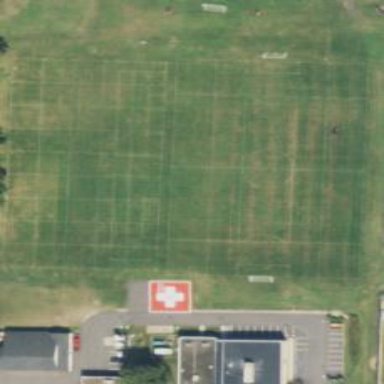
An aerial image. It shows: Soccer pitch for leisureland activities.